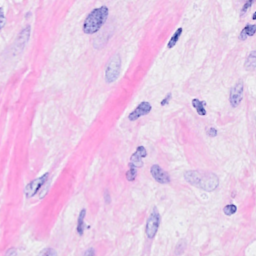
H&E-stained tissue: Breast